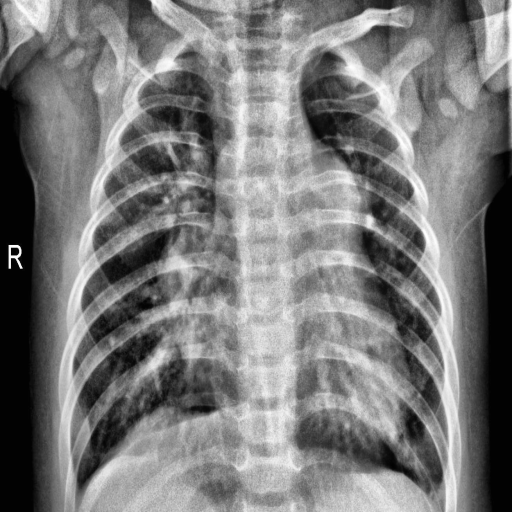
Finding: PNEUMONIA